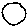
Label: circle